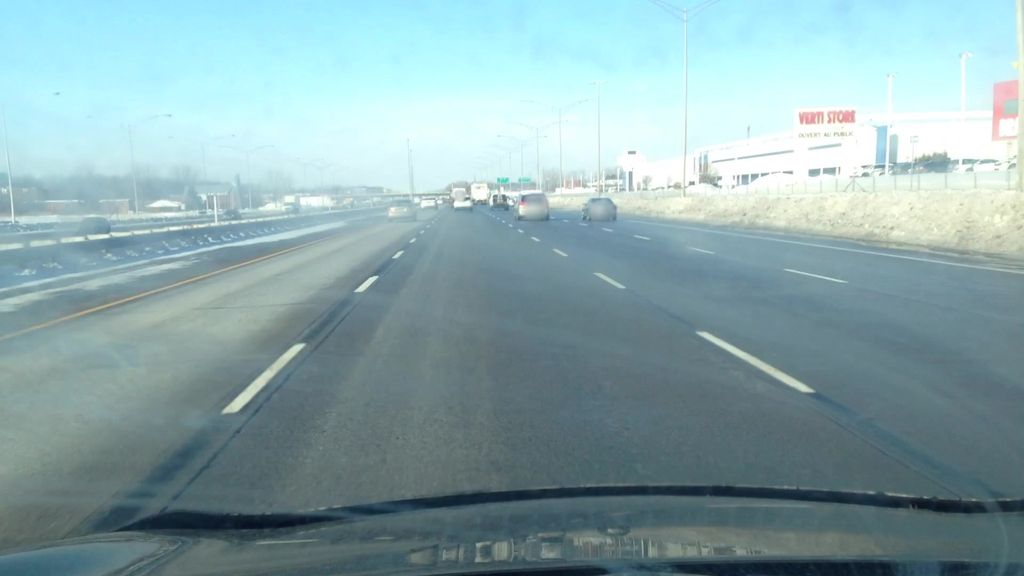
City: montreal